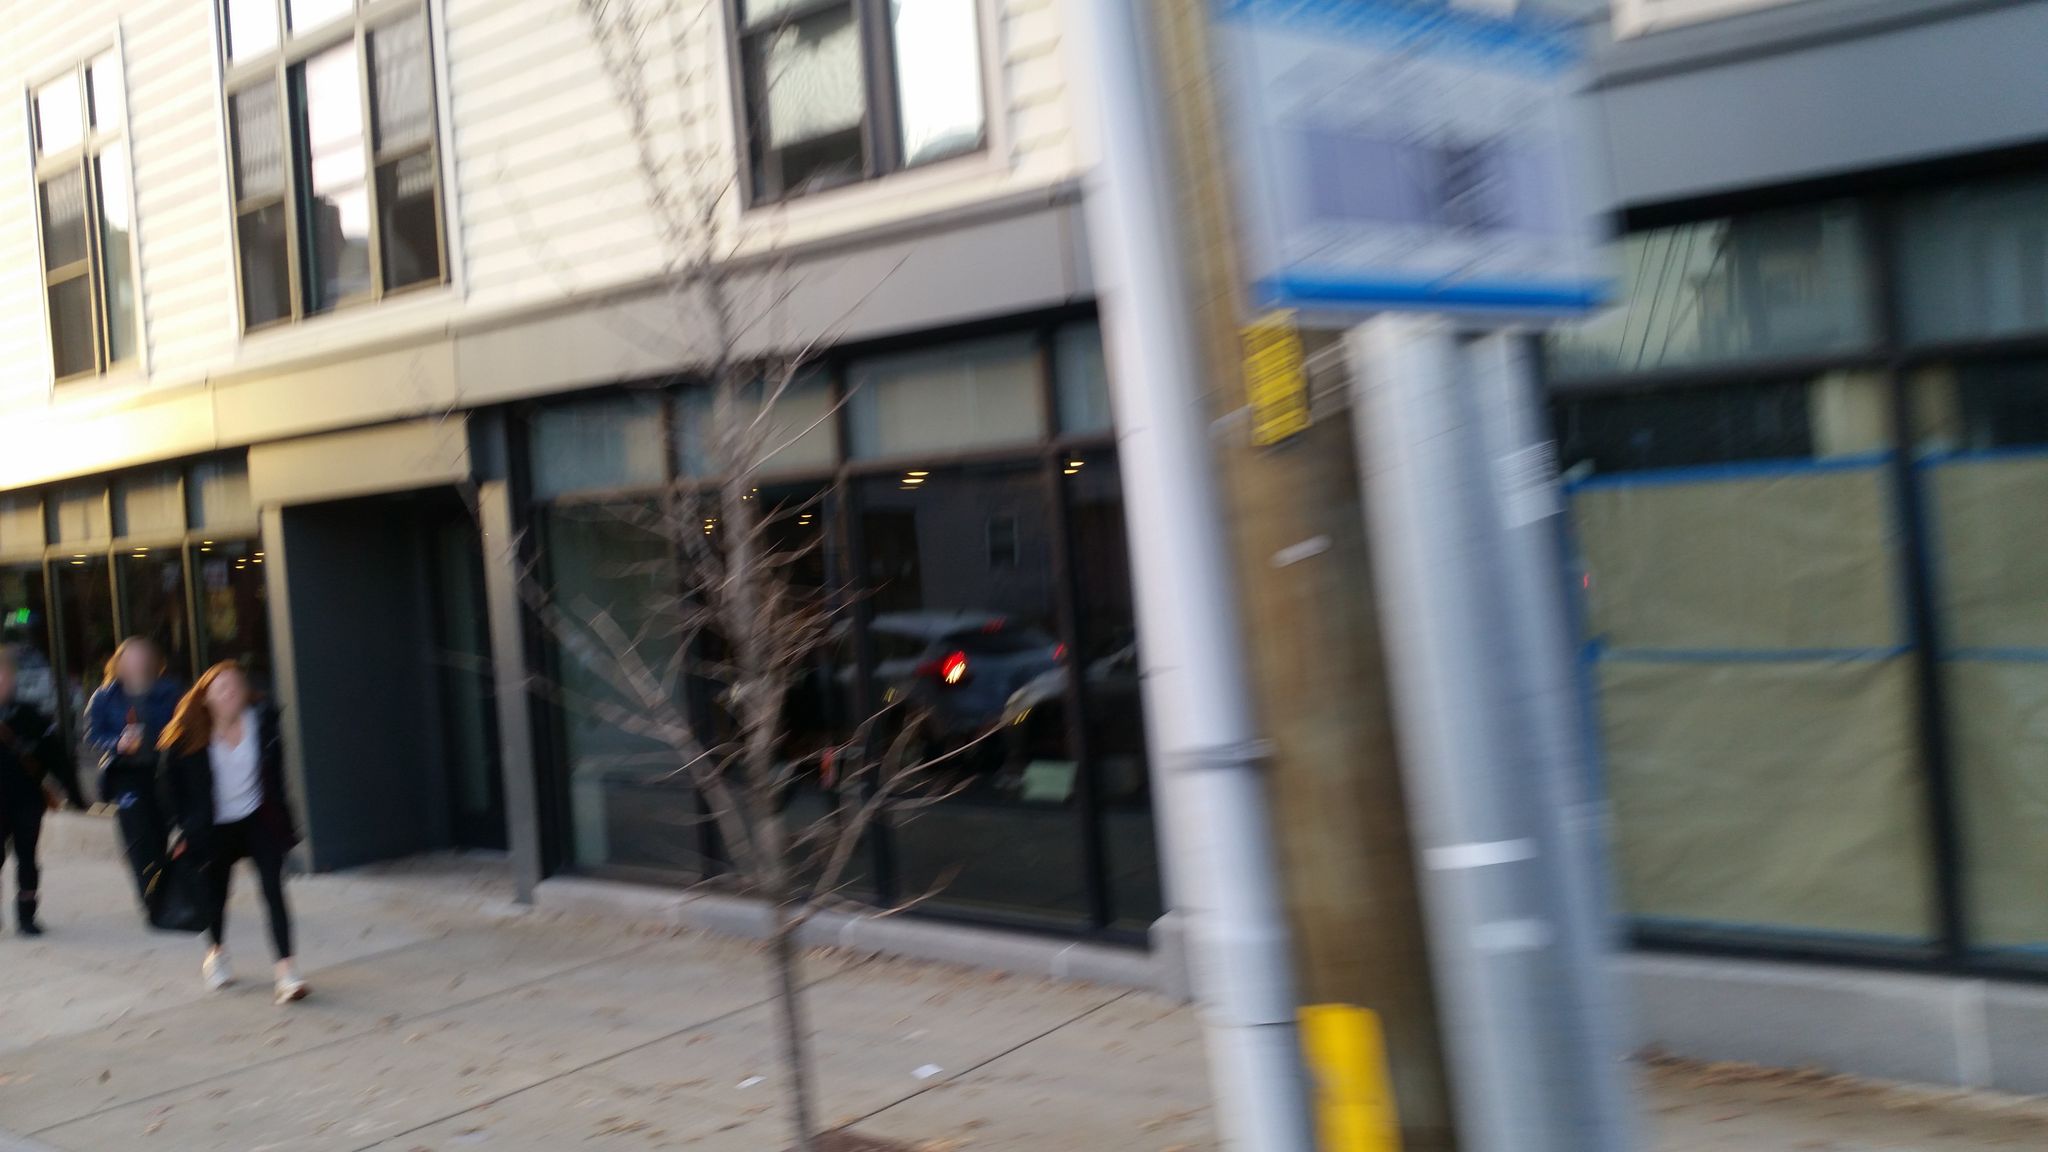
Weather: clear
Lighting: day
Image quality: slightly poor
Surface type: walking surface
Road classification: footway
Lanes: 2
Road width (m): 18.3
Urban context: urban centre
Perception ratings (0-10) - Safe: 5.94, Lively: 8.38, Beautiful: 0.4, Boring: 2.43, Depressing: 1.77, Wealthy: 5.74